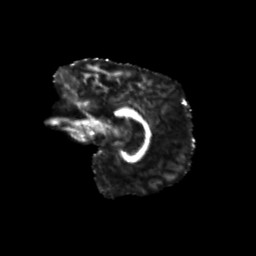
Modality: FA
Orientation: sagittal
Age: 11
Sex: male
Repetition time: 9.512 s
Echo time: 0.089 s